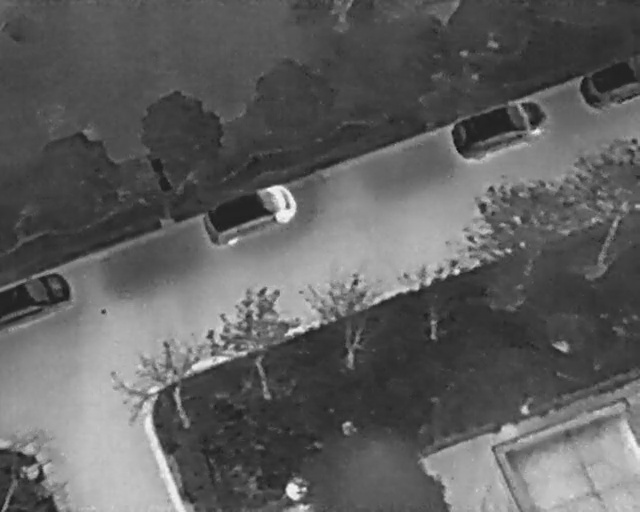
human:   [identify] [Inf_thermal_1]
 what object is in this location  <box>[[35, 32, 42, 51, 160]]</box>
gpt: <ref>1 large car at the center</ref>

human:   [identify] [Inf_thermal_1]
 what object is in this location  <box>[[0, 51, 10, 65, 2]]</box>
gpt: <ref>1 large car at the left</ref>